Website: apple
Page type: customer-info-address
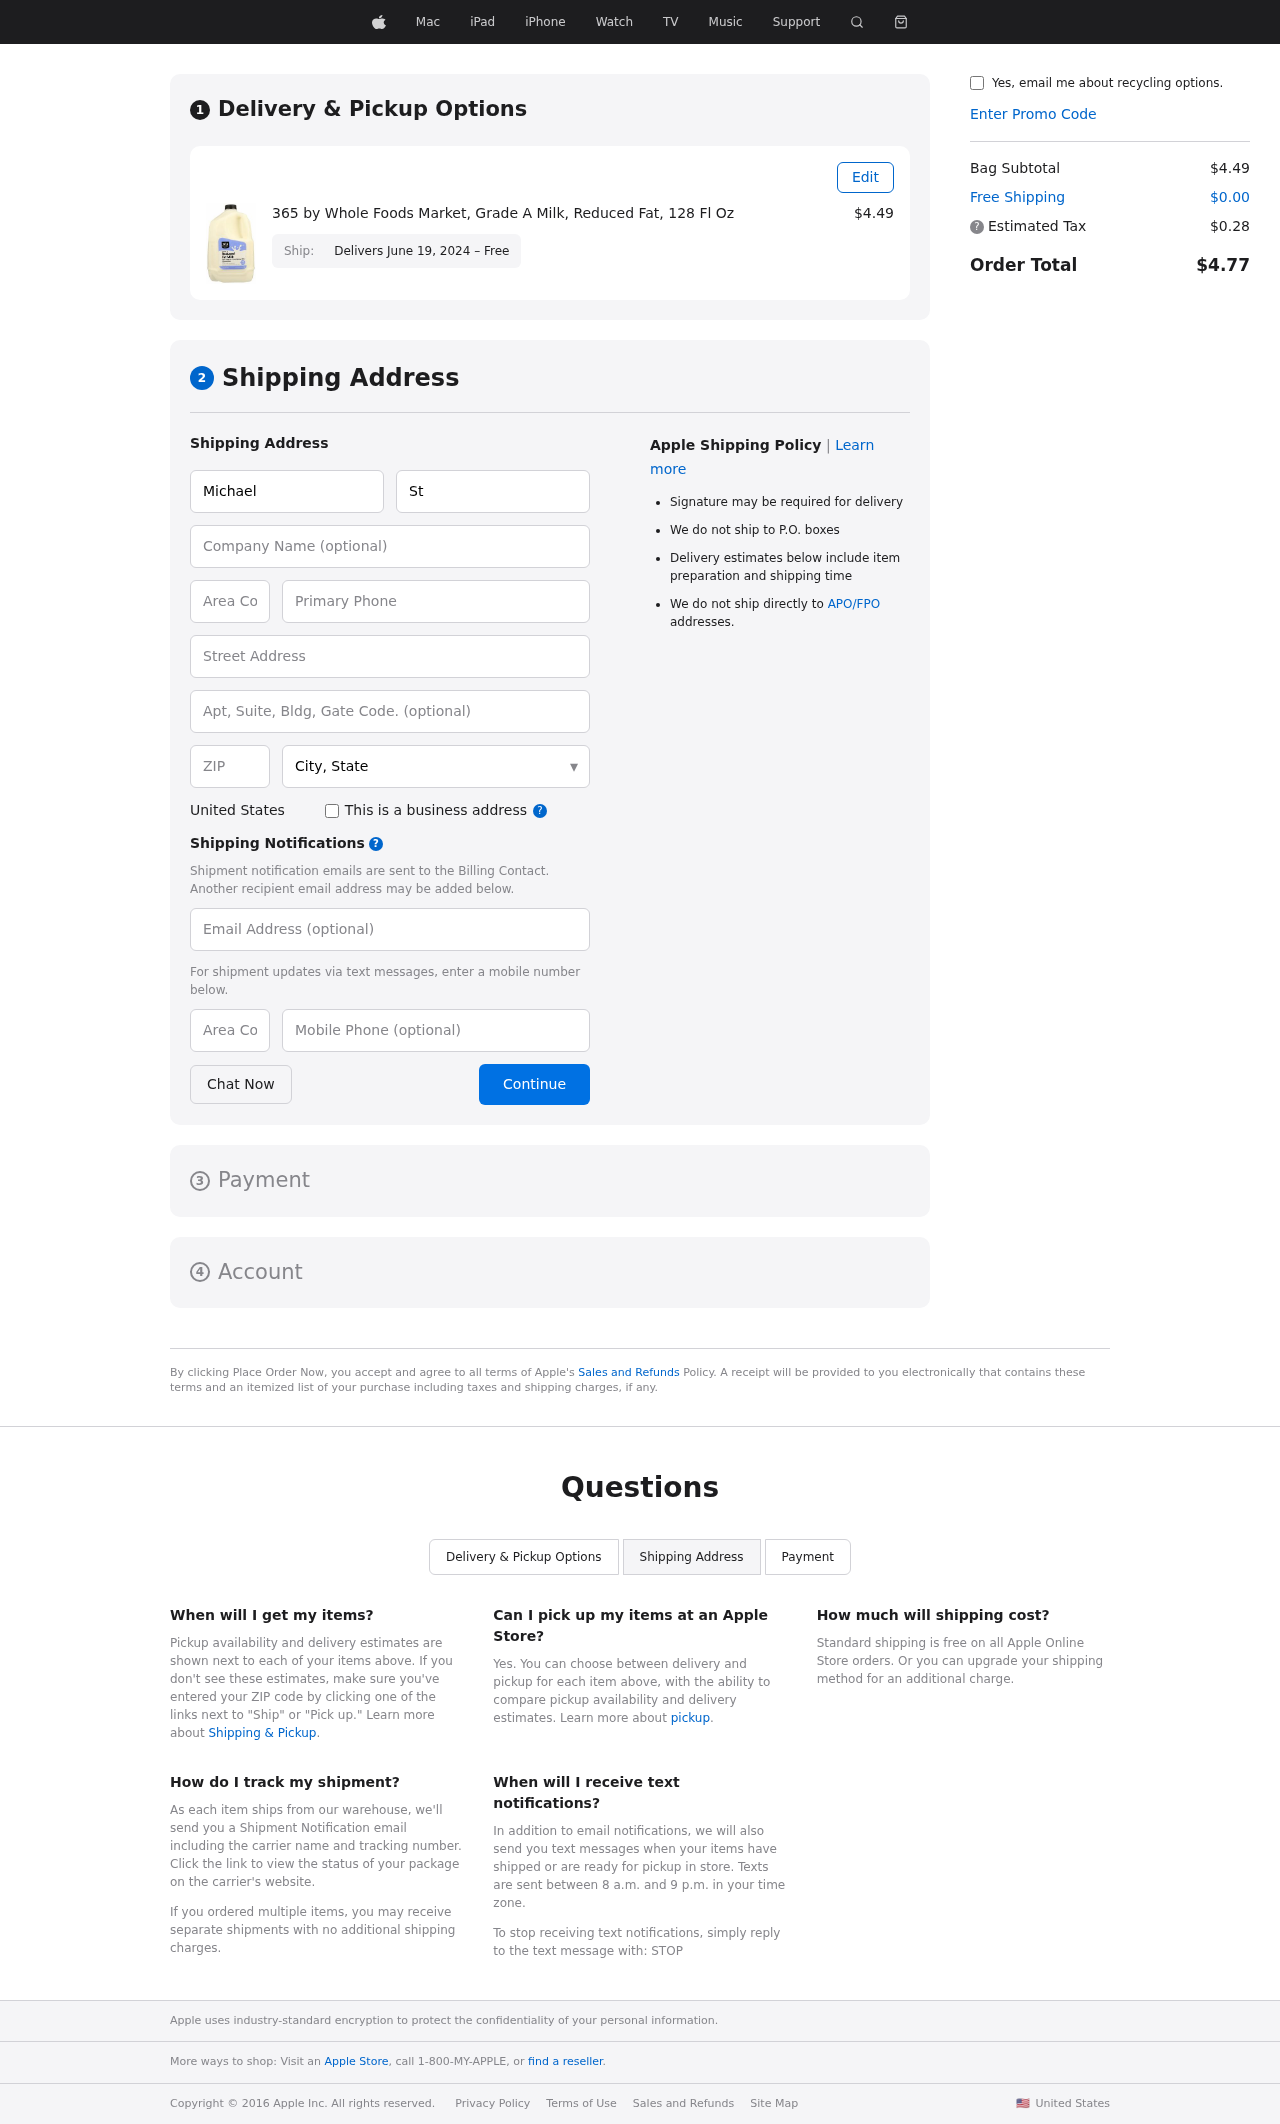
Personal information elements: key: PII_CITY_STATE
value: Jefferyside, VA
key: PII_COMPANY
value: Williams LLC
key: PII_COUNTRY
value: United States
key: PII_EMAIL
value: mstout@yahoo.com
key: PII_FIRSTNAME
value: Michael
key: PII_LASTNAME
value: Stout
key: PII_PHONE
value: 2722696497
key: PII_PHONE_AREA
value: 272
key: PII_POSTCODE
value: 47622
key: PII_STREET
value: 1678 Lopez Stravenue
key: PII_STREET2
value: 05179 Mccormick Summit Suite 601
Product elements: key: PRODUCT1_NAME
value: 365 by Whole Foods Market, Grade A Milk, Reduced Fat, 128 Fl Oz
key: PRODUCT1_PRICE
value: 4.49
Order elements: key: ORDER_DELIVERY_DATE
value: Delivers June 19, 2024 – Free
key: ORDER_SUBTOTAL
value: $4.49
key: ORDER_SHIPPING_COST
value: $0.00
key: ORDER_TAX
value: $0.28
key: ORDER_TOTAL
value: $4.77